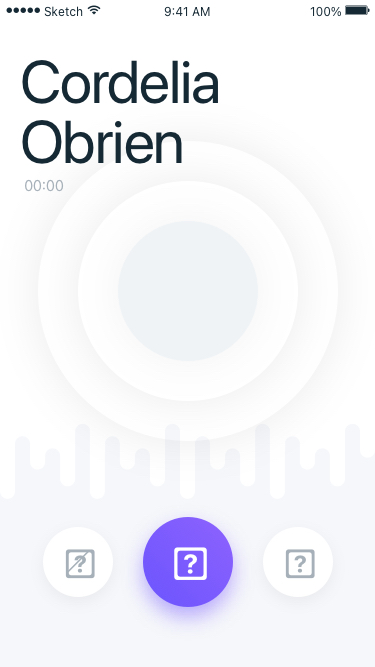
Text in this UI design:



00:00
Cordelia Obrien